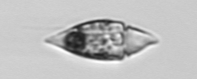
Label: Amphidinium